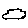
Label: cloud